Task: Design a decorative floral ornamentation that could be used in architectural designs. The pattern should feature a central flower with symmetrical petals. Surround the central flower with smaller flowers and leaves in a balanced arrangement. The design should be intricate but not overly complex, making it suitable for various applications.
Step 738:
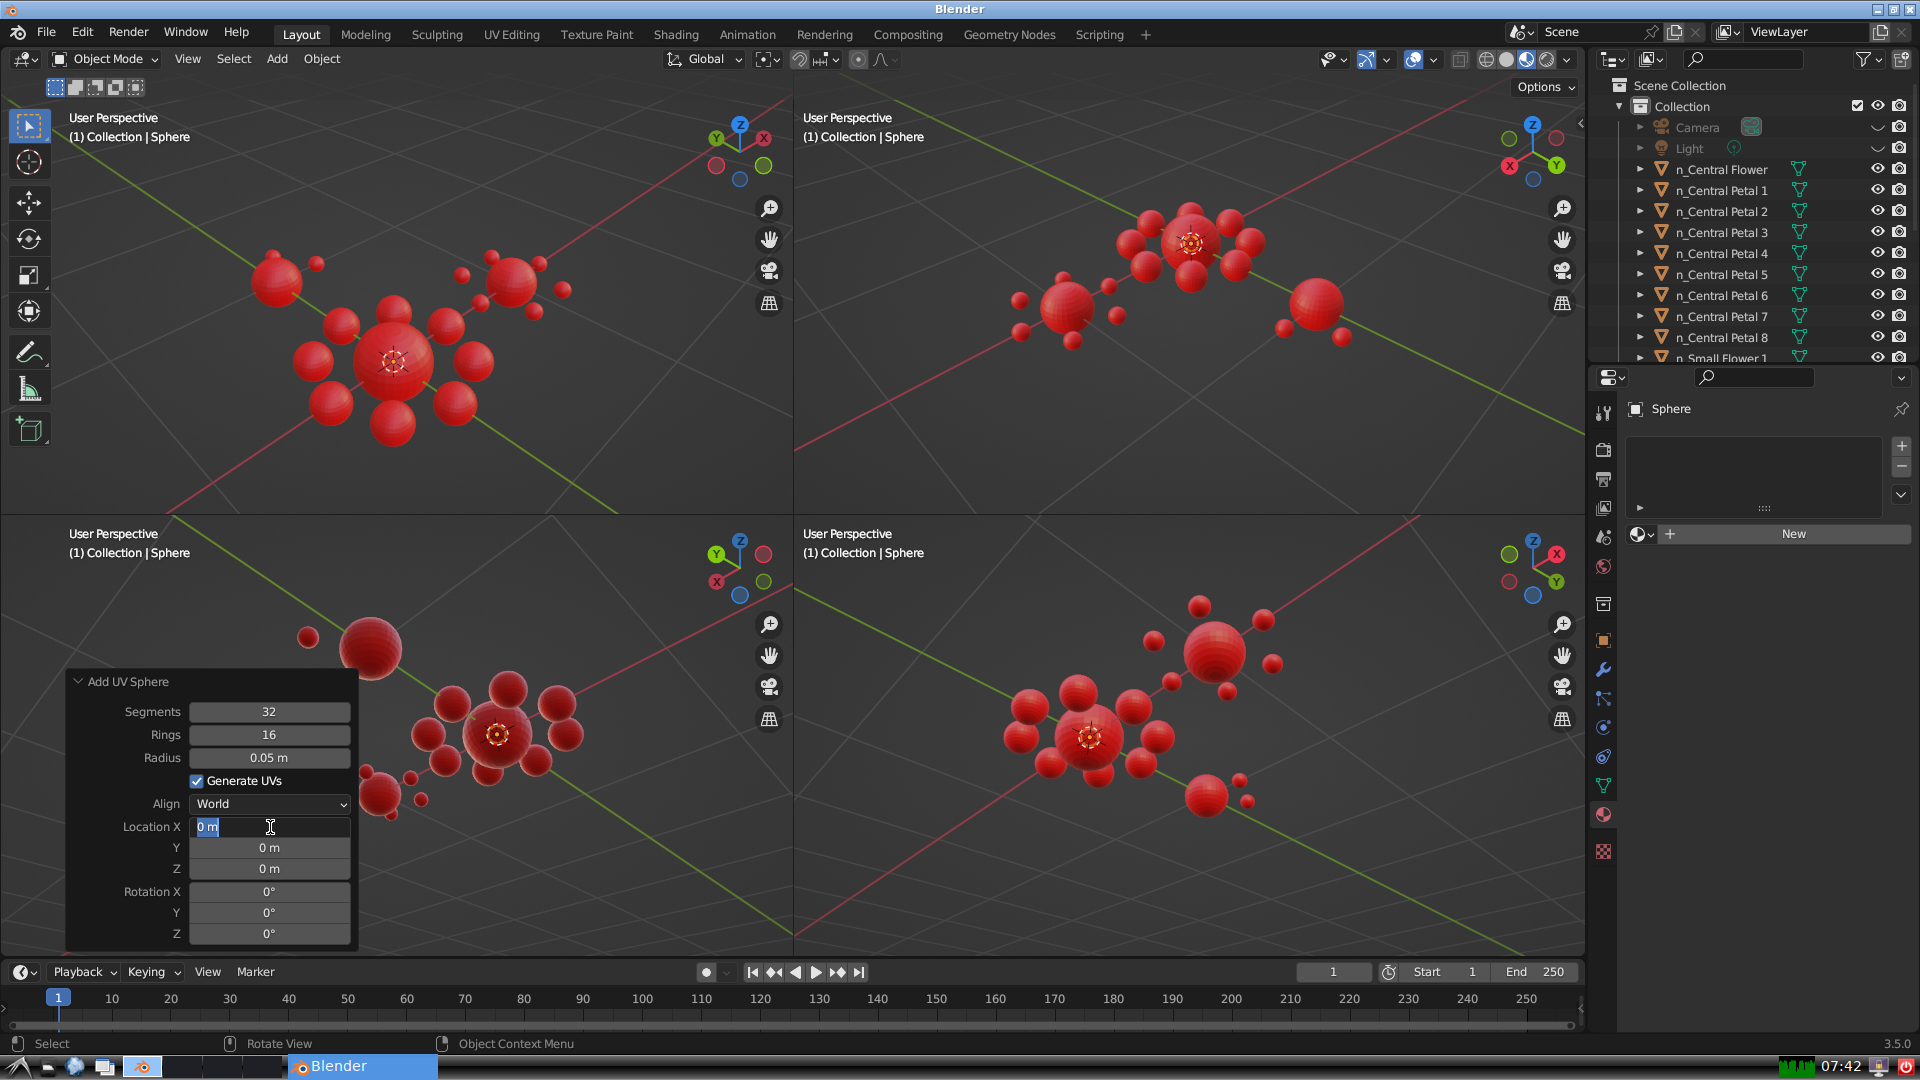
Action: input_text: -0.14999999999999988